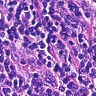
Metastatic tissue present: no